Question: I have this css <URL> and beneath each text input,i want to have some text which i can use to have some guiding text about that text input like

My current html and css looks like this
'''
<!Doctype html>
<head>
<title>Lorem ipsum text below form</title>
<meta charset="utf-8" />
<style type="text/css">
.zseform{
width:300px;
background-color:#E6E6FA;
}
label{
width:15%;
float:left;
}
p{
background-color:#B0C4DE;
}
</style>
</head>
<body>
<p>
<label>Logo</label><input class="zseform" type="text" />
</p>
<p>
<label>City</label><input class="zseform" type="text" />
</p>
<p>
<label>Address</label><input class="zseform" type="text" />
</p>
</body>
</html>
'''
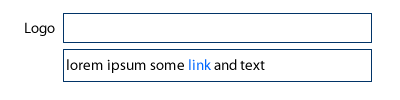
Answer: It should be as simple as placing an element after the input, setting is as 'display:block' and setting the padding. Here's an <URL>.